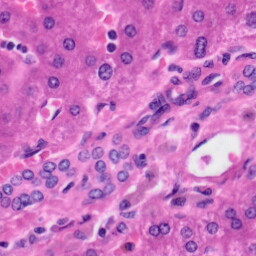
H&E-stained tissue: Liver